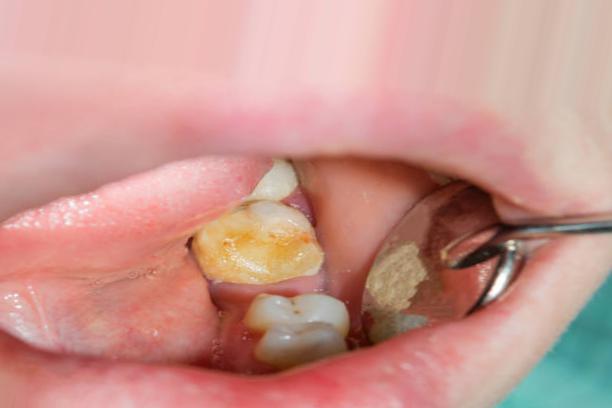
Condition: Caries